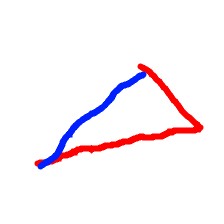
Shape: triangle